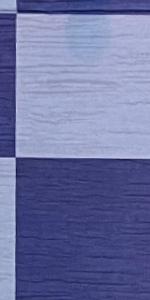
Label: Empty